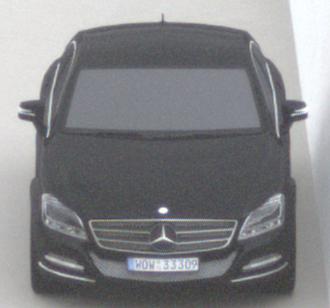
Make: Mercedes-Benz
Model: CLS Coupé 350
Detailed model: CLS-Class (218) Coupé
Model produced from: 2011/01
Model produced until: 2014/07
Doors: 4
Color: black
Road condition: dry road
Daytime: midday
Contrast: low contrast